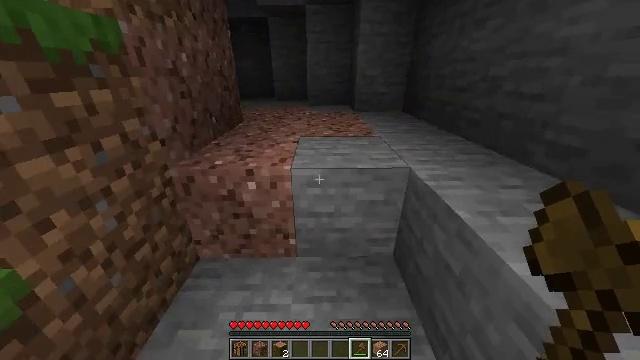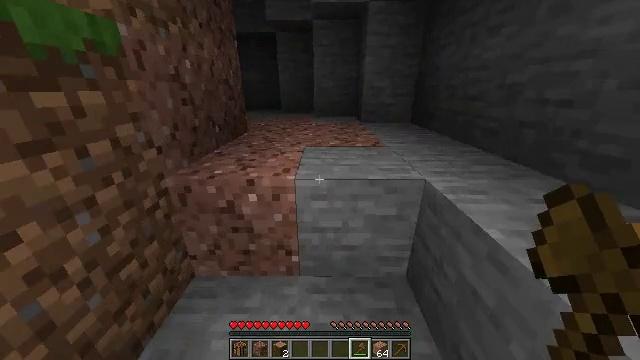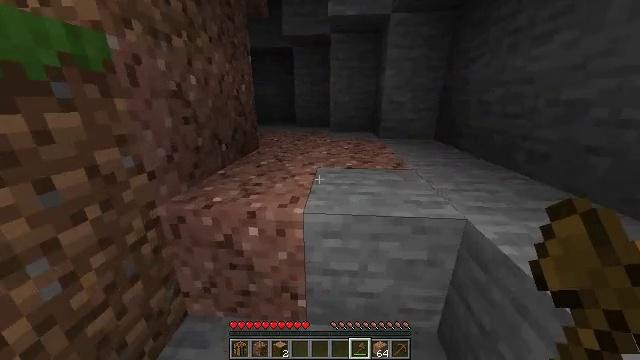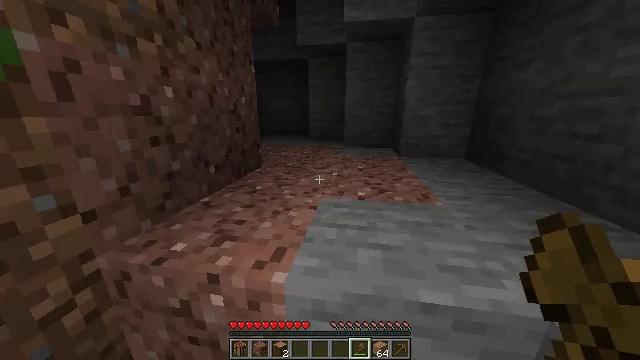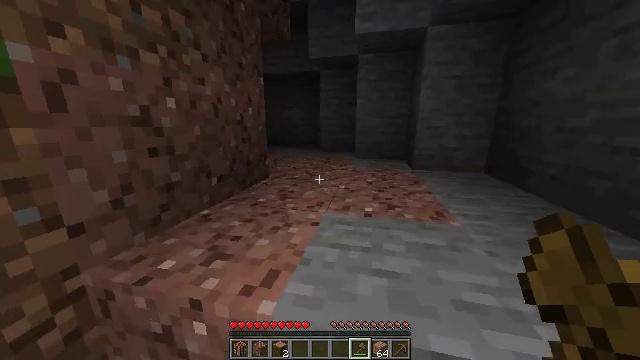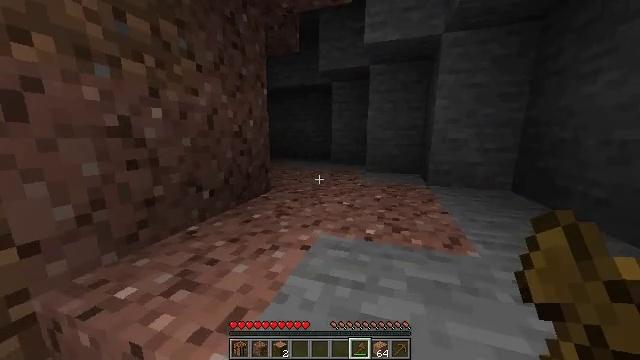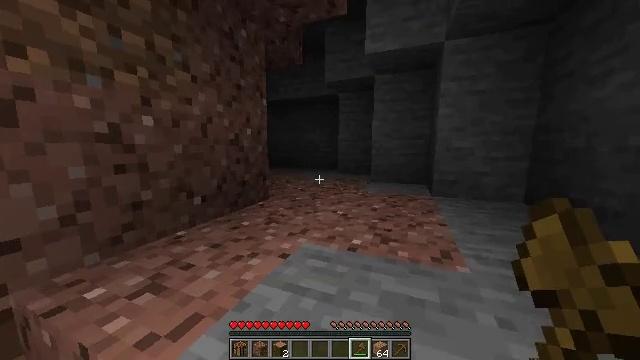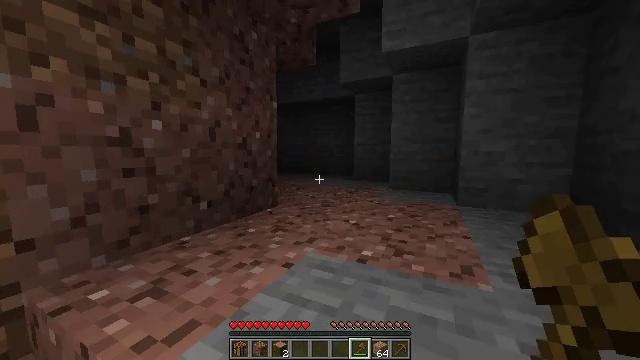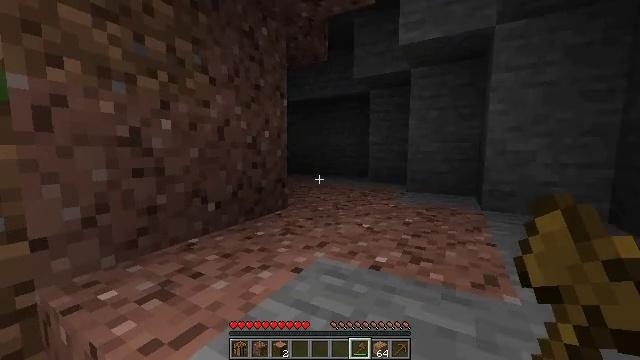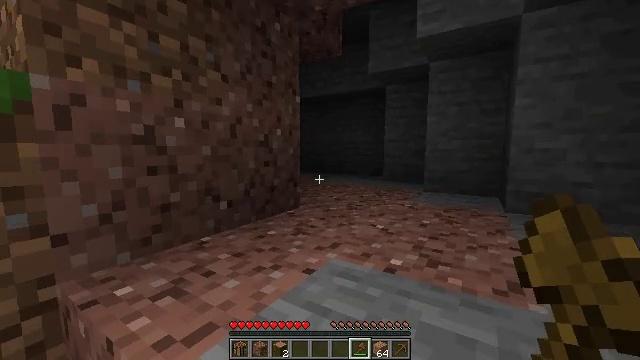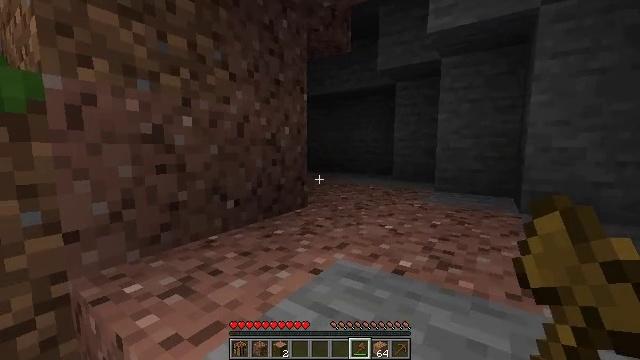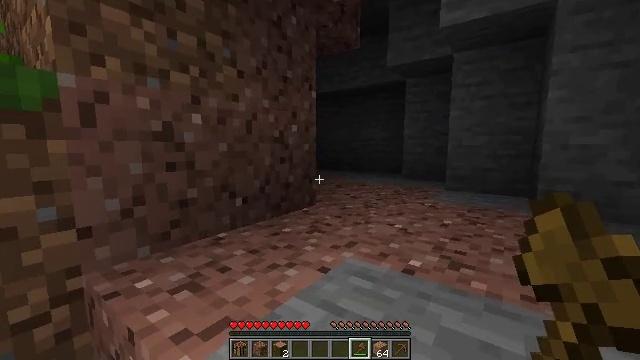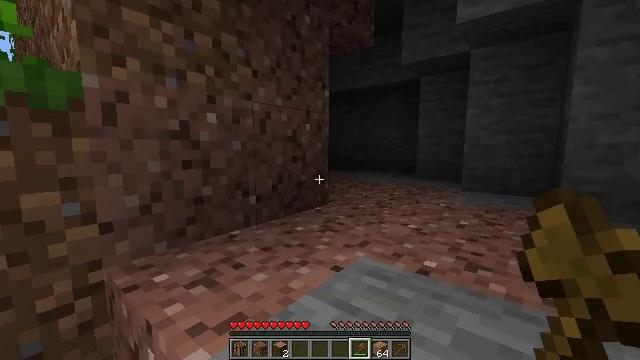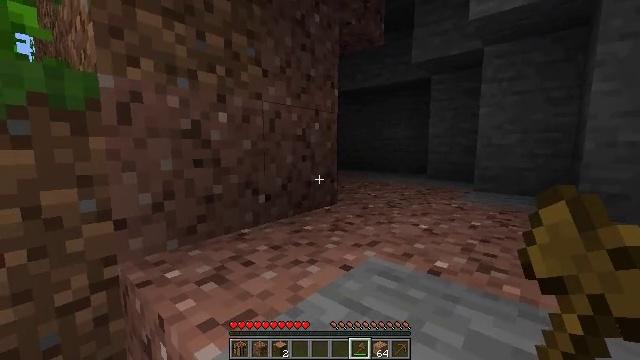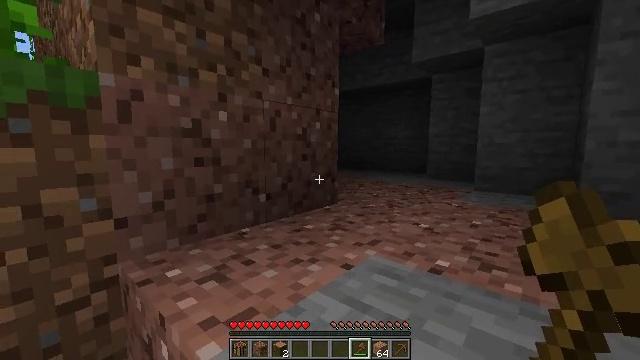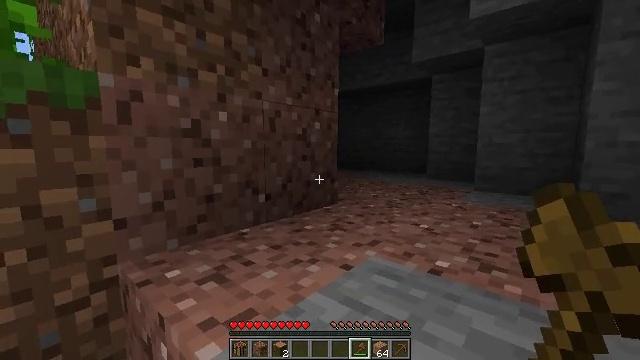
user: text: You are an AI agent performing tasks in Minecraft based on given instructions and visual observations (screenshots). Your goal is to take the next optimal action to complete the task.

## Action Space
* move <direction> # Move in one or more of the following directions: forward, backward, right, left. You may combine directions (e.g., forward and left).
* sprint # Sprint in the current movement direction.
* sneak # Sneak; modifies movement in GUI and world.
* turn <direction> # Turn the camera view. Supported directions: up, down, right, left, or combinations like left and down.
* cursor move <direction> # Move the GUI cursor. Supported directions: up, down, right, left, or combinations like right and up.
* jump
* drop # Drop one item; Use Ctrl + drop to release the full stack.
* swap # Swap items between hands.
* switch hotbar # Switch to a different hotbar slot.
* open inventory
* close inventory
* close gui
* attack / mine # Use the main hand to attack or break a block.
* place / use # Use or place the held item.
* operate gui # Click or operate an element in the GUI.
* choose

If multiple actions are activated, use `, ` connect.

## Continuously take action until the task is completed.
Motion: motion action
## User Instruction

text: Remove and gather vines.
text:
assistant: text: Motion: move forward, turn left and up
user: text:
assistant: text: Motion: move forward, turn left and up
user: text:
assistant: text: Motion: move forward and move right, turn left and up
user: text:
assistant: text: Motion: move forward and move right, turn left and up
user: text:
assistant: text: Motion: move forward and move right, turn left and up
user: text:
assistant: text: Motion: move forward and move right, turn left and up
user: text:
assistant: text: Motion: move forward and move right, turn left and up
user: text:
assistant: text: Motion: move forward and move right, turn left
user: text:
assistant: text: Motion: move right, turn left
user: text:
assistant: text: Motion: move right, turn left
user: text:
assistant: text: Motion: turn left
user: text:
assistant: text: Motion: turn left
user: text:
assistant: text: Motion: turn left
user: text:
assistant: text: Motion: no_op
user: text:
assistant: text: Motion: move right
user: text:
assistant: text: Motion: move right
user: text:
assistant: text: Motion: move right
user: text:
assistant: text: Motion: move forward
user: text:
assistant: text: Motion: move forward, turn right, jump
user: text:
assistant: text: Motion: move forward, turn right and down, jump
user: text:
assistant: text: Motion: move forward and move right, turn right and down, jump
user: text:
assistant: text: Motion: move forward and move right, jump
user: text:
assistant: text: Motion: move forward and move right, turn down, jump
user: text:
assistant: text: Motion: move forward and move right, turn down, jump
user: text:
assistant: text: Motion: move right, turn left and down
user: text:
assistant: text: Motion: move right, turn left and down
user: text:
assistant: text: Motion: move right, turn left and down
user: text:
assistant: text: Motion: move right, turn left and down
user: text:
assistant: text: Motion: move right, turn left
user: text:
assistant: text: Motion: move right, turn left